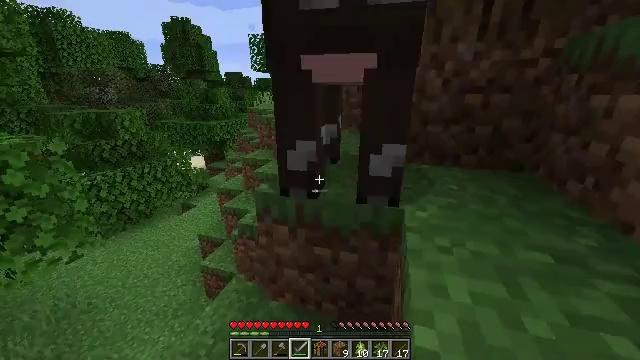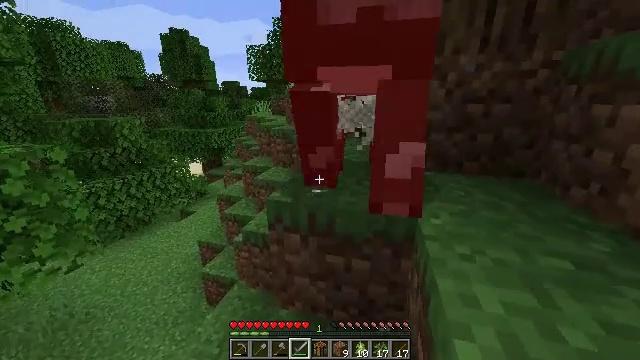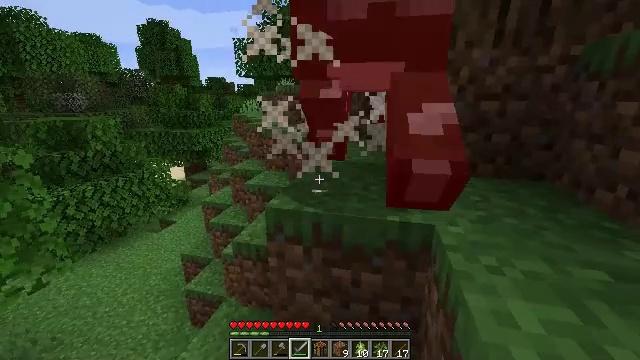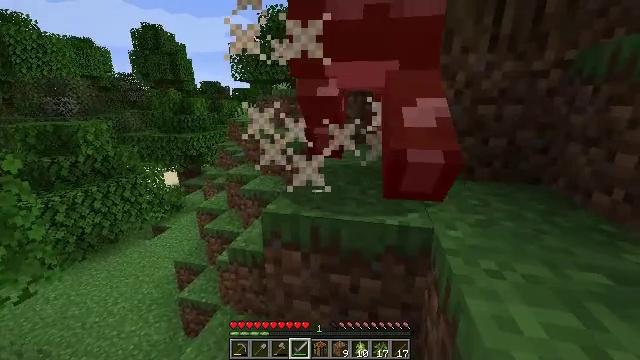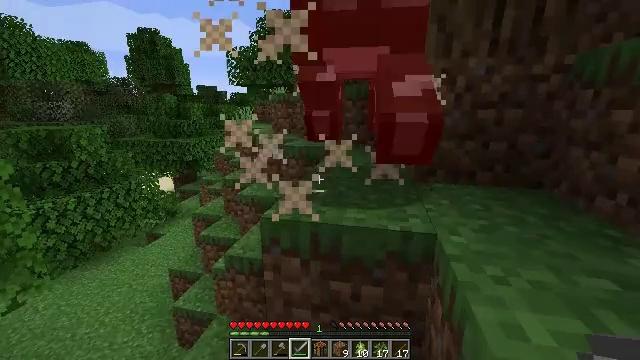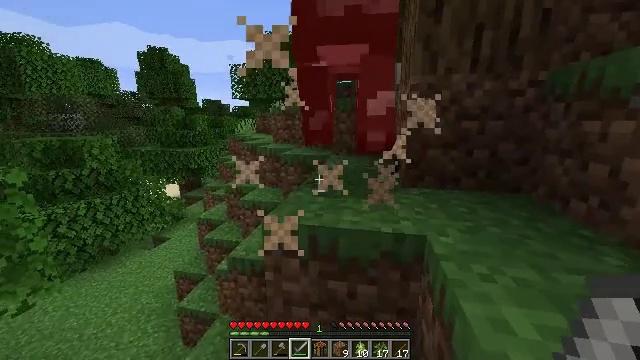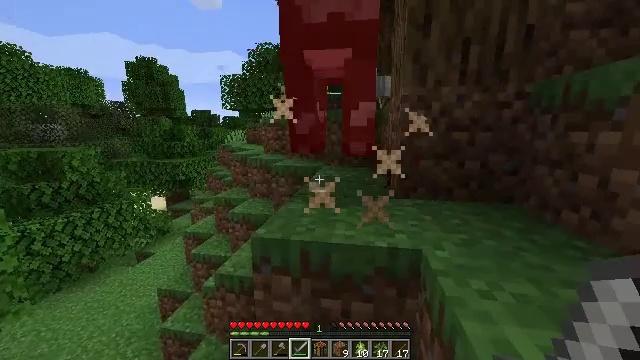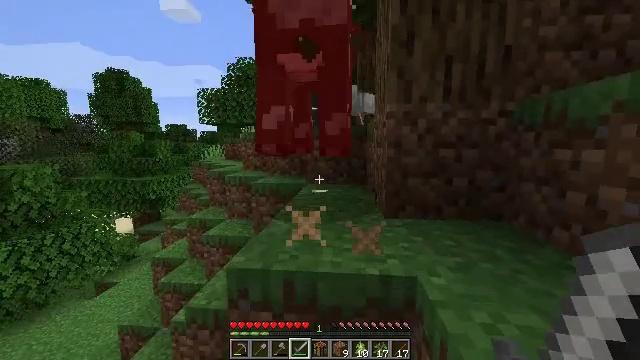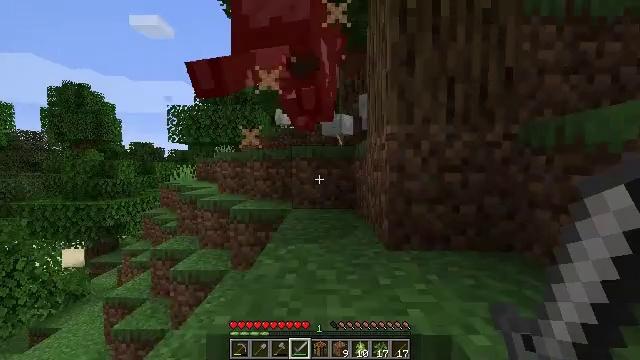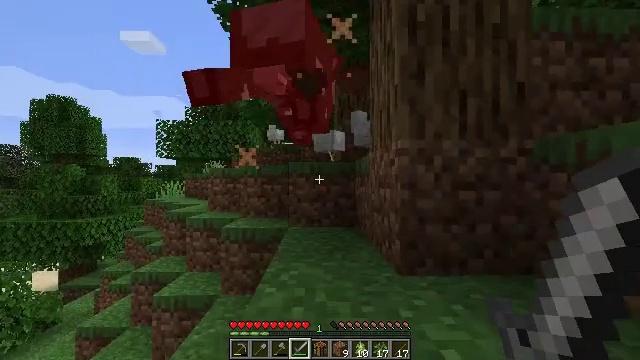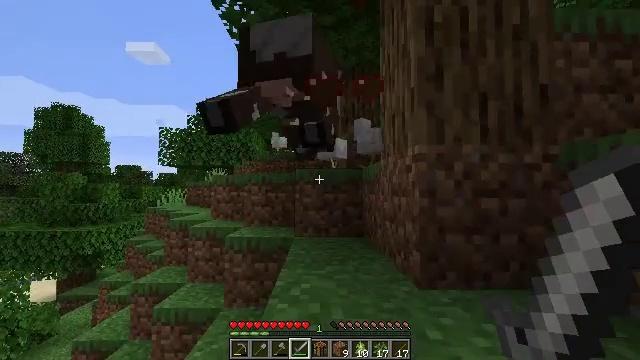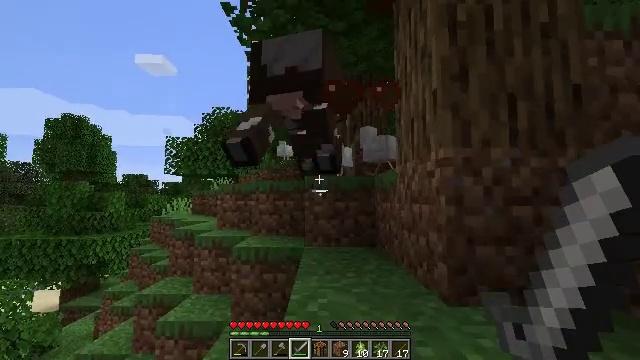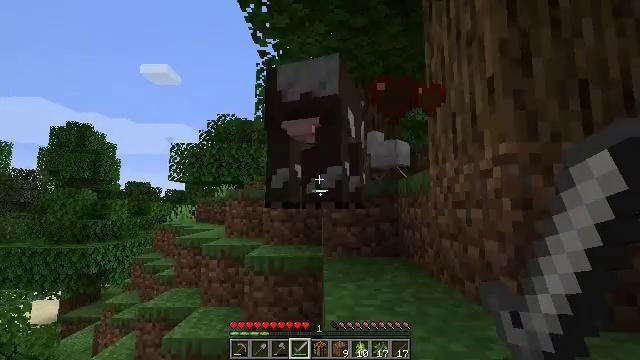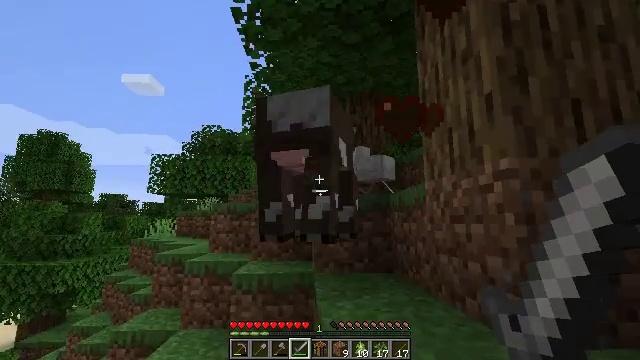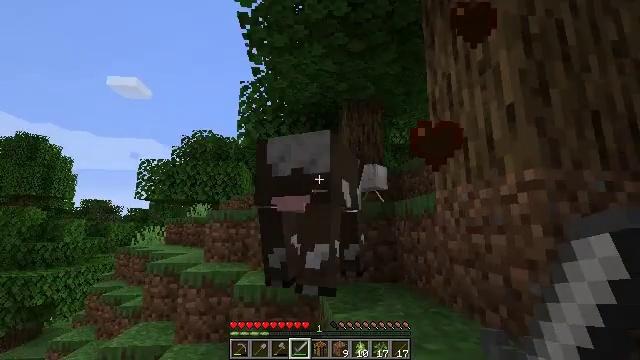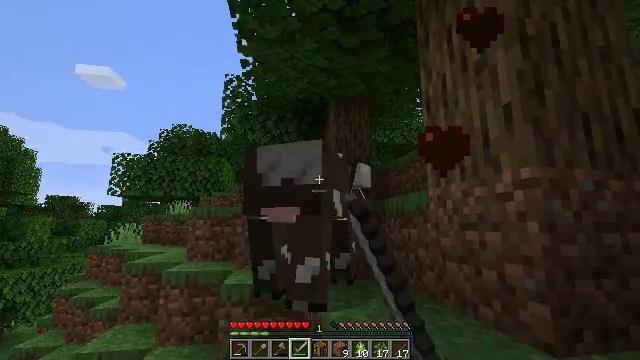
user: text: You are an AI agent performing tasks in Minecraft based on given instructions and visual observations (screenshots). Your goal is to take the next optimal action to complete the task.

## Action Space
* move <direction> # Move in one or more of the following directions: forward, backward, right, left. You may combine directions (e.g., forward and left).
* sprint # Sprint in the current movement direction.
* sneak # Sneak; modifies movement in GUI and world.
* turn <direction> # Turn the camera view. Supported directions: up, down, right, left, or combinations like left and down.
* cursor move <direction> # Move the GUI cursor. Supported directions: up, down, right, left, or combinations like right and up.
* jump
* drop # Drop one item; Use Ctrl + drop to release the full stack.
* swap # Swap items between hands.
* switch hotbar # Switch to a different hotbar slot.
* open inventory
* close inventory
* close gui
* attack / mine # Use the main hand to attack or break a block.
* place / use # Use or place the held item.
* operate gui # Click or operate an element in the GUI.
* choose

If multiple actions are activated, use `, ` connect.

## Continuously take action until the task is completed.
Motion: motion action
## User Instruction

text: Kill mobs.
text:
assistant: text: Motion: turn right and up
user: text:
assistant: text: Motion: turn right and up
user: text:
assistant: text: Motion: turn up
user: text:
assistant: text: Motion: turn up
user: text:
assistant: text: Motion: turn up
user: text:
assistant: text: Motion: move forward, turn right and up
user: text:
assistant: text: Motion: move forward and move left, turn right and up
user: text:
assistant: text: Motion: move forward and move left, turn right and up
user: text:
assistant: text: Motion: move forward and move left, turn right and up
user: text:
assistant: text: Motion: move forward and move left, turn up
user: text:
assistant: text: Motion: move forward and move left, turn up
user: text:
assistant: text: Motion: move forward and move left, turn up
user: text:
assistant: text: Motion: move forward and move left, turn right and up
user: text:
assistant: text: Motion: move forward and move left, turn right and up, attack / mine
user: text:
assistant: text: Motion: move forward and move left, turn right, attack / mine
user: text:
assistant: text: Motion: move forward and move left, turn right, attack / mine
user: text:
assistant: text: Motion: move forward and move left, turn right
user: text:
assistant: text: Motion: move forward and move left, turn left
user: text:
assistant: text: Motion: move forward and move left, turn left and down
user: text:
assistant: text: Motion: no_op